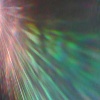
Label: sunburn